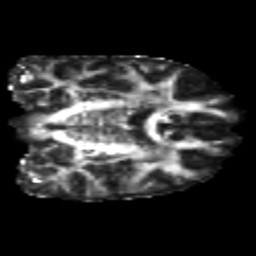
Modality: FA
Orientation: coronal
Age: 20
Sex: male
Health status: healthy
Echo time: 0.074 s